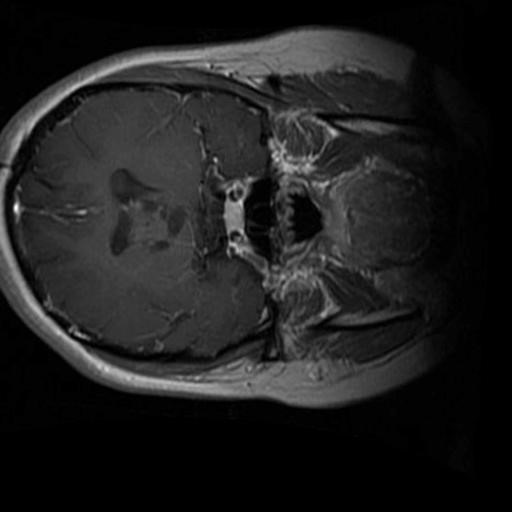
Label: brain_glioma